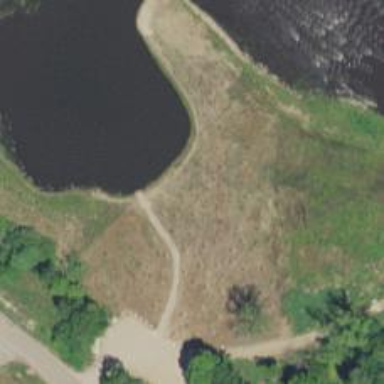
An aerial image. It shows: Dam across waterway.